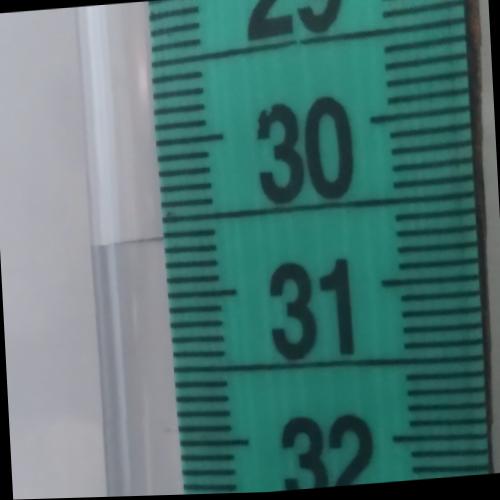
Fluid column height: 30.6 cm